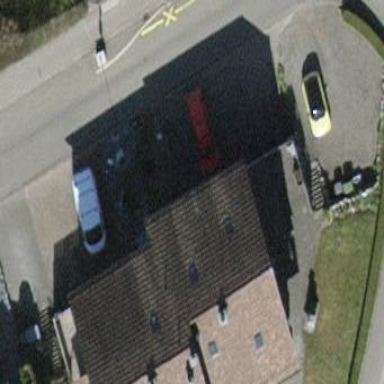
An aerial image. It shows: Semidetached house with gabled roof.